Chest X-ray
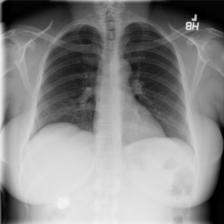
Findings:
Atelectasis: negative
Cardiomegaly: negative
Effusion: negative
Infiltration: negative
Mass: negative
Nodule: negative
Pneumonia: negative
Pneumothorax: negative
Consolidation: negative
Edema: negative
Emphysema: negative
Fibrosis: negative
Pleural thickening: negative
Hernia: negative